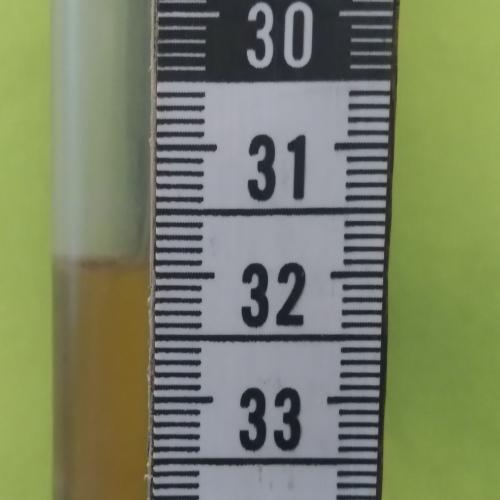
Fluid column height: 31.9 cm